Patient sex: M
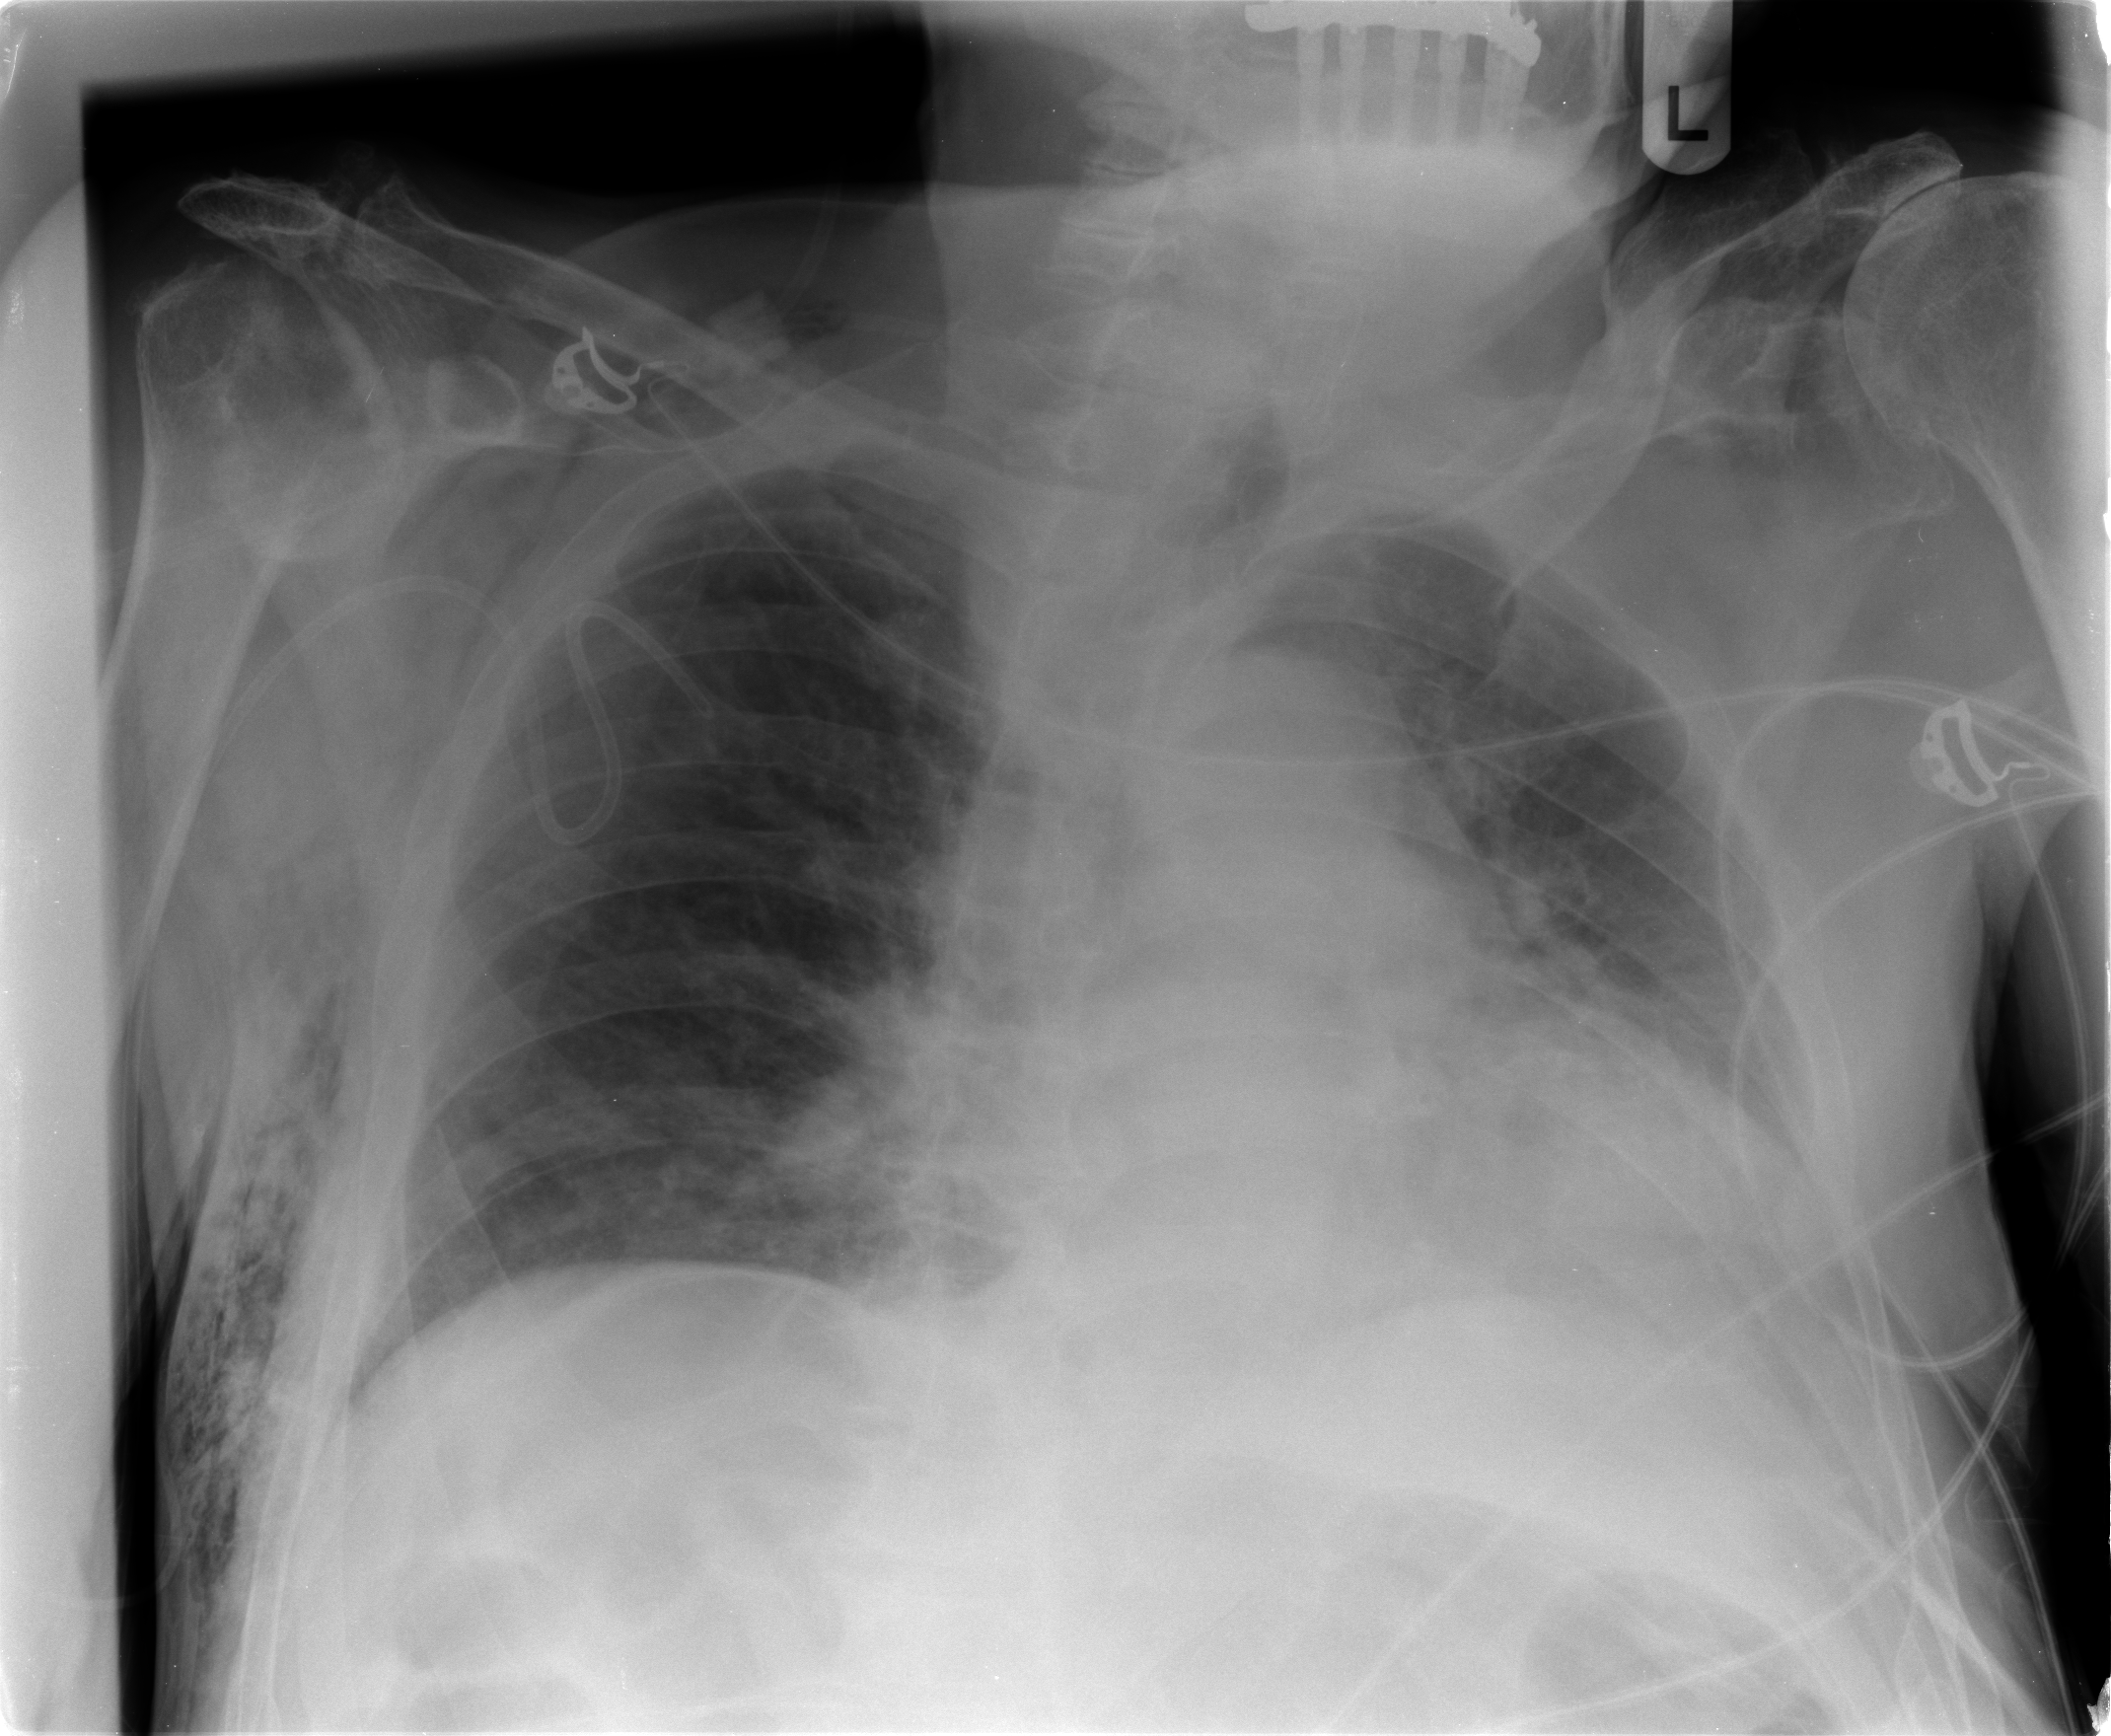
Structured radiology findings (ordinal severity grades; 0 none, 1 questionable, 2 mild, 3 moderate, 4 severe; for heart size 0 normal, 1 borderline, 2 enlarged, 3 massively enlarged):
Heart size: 1
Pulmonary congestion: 2
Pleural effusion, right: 0
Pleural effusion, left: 1
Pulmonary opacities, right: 1
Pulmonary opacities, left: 1
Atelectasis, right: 2
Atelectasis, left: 2